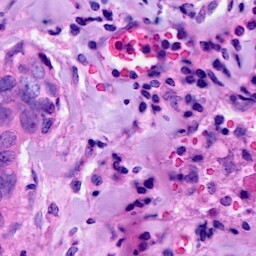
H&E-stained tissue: Breast